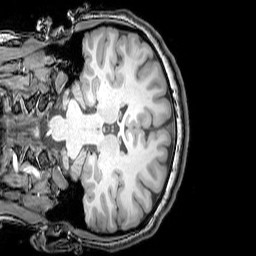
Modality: T1w
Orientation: coronal
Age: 20
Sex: female
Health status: healthy
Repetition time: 0.081 s
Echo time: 0.037 s